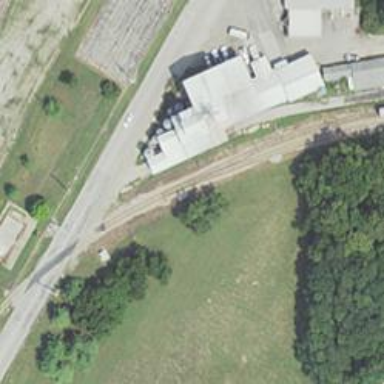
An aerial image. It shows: Abandoned railway spur.